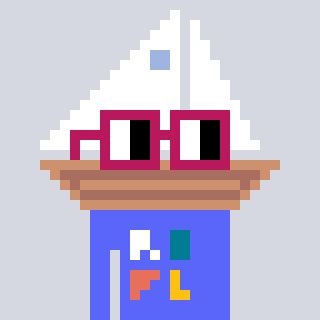
a pixel art character with square dark red glasses, a sailboat-shaped head and a purple-colored body on a cool background